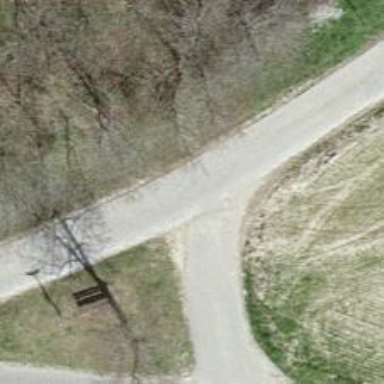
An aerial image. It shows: Unclassified road.